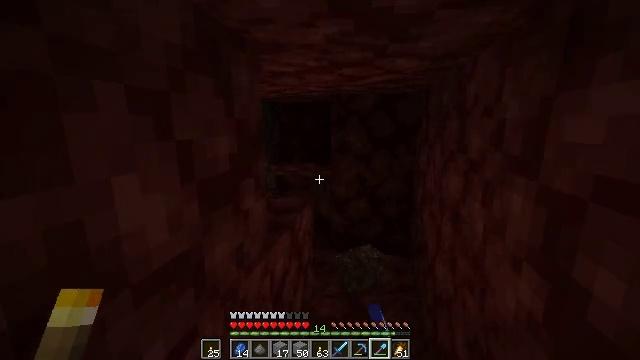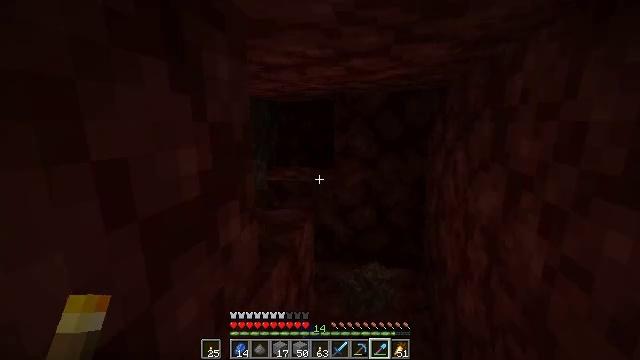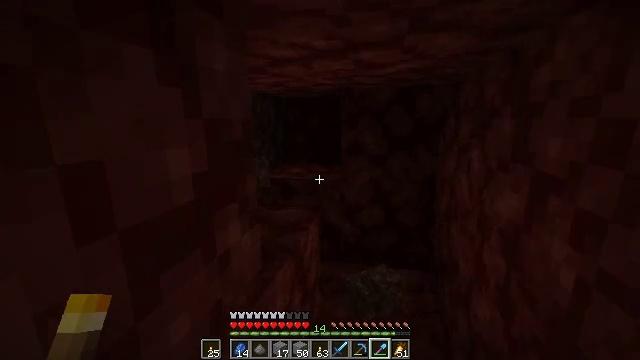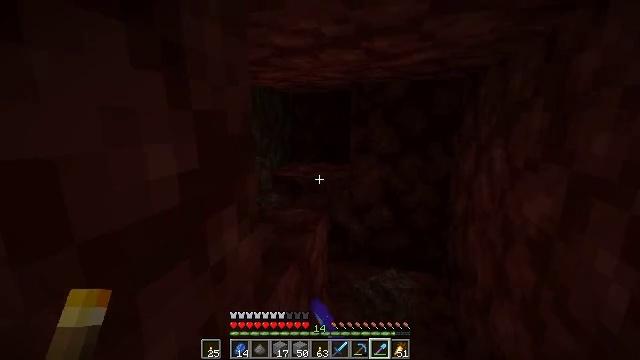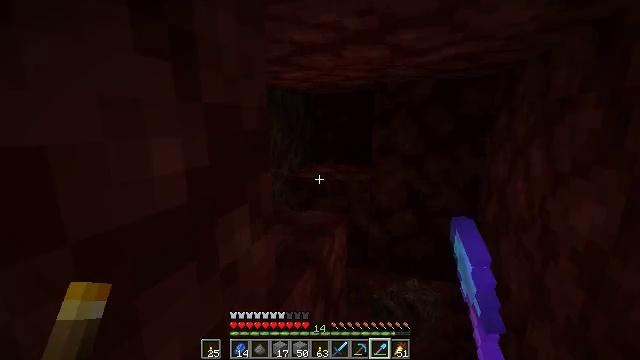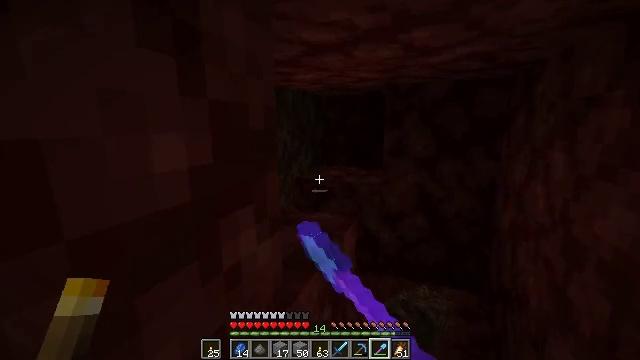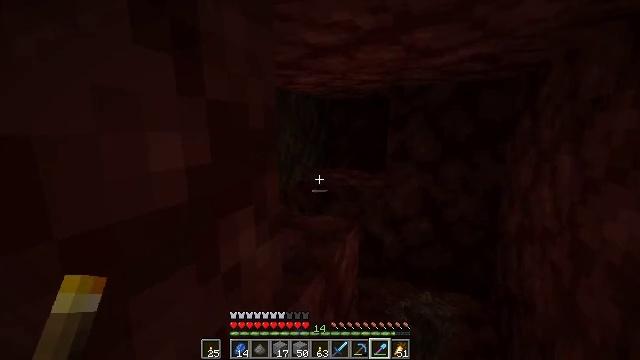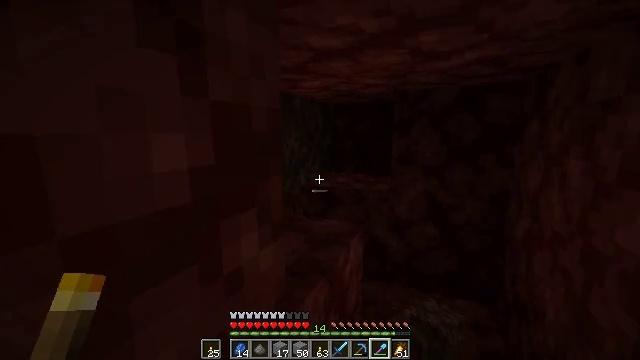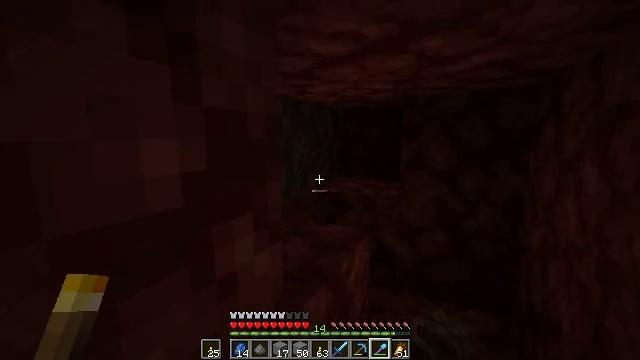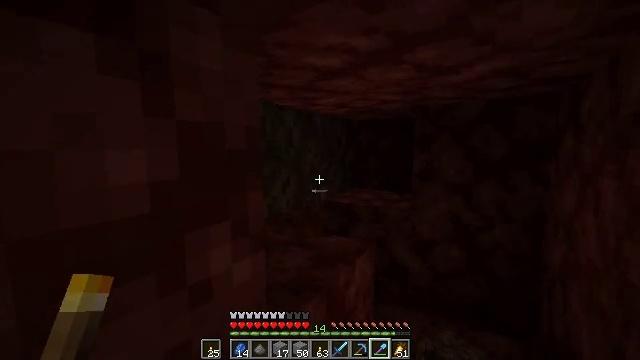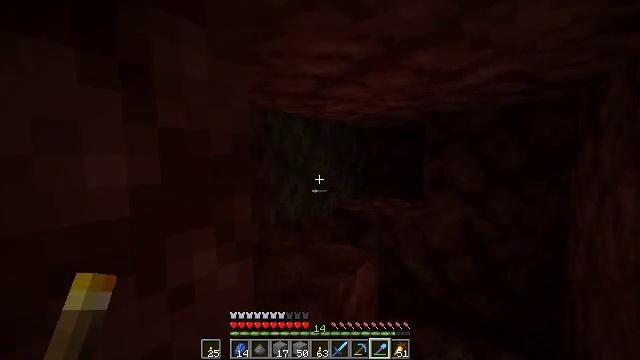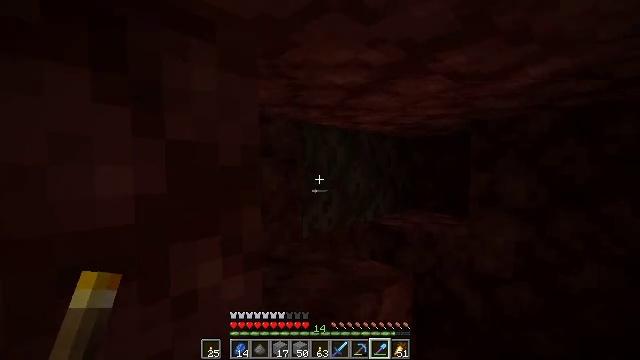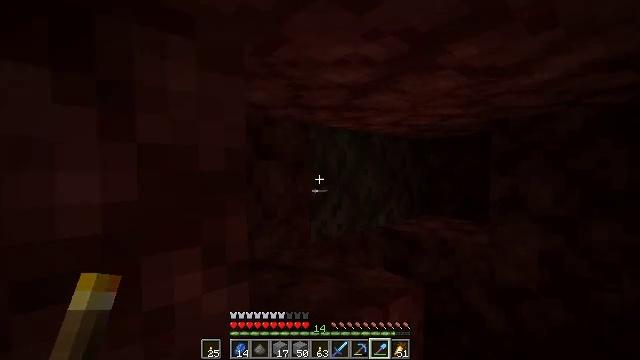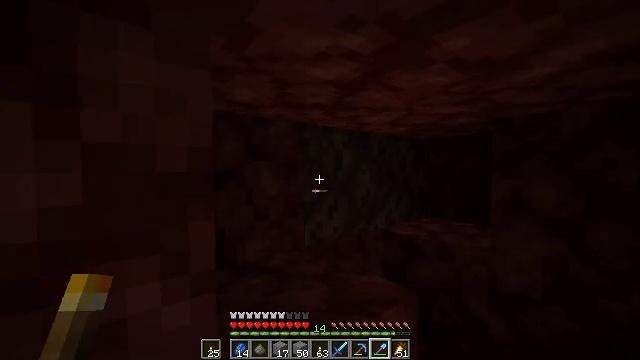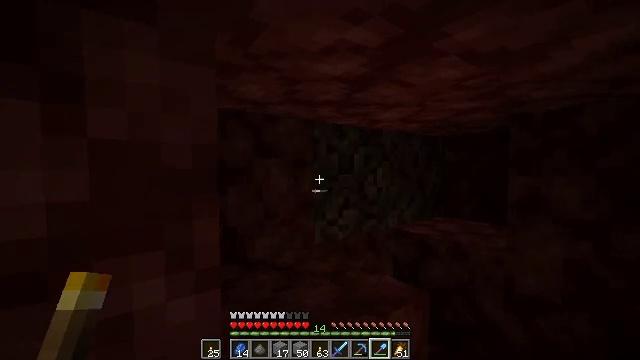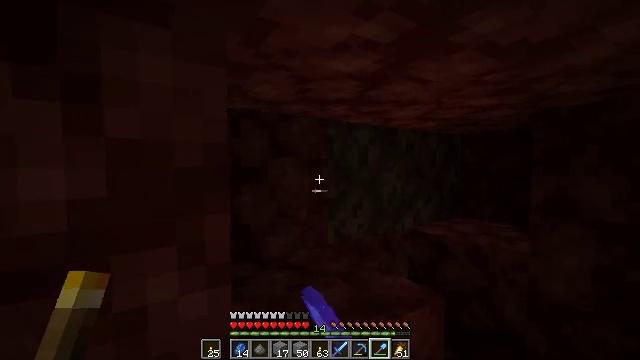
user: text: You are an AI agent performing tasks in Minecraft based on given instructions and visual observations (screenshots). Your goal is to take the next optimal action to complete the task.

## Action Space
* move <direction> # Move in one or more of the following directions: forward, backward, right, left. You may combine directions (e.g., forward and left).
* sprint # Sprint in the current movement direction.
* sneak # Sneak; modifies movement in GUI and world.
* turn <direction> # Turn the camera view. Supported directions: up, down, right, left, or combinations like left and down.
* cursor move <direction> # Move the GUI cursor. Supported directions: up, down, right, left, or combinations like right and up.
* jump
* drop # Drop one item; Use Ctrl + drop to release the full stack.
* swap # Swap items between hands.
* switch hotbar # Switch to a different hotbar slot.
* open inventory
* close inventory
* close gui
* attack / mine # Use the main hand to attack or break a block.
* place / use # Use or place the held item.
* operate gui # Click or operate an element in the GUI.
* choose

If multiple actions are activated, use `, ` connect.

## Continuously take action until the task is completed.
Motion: motion action
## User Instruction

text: Collect soul sand blocks.
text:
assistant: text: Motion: move forward, attack / mine
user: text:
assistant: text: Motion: turn left, attack / mine
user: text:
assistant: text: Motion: turn left, attack / mine
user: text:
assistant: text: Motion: turn left, attack / mine
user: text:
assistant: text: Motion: turn left
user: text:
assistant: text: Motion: no_op
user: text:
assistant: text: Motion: turn left
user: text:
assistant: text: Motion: move right, turn left and up
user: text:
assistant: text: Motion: move right, turn left and up
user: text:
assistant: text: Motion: move right, turn left and up
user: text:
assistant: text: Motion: move right, turn left and up
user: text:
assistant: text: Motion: turn left
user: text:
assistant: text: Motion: turn left
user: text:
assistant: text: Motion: turn left, attack / mine
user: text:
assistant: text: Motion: turn left, attack / mine
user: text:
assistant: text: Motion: turn left, attack / mine
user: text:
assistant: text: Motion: attack / mine
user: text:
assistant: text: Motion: attack / mine
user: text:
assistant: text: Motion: attack / mine
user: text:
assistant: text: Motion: turn right, attack / mine
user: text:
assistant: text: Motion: turn right, attack / mine
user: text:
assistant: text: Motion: turn right, attack / mine
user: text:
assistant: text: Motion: turn right, attack / mine
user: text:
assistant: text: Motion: attack / mine
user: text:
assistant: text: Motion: attack / mine
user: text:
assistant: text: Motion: attack / mine
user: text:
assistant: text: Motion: attack / mine
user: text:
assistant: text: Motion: attack / mine
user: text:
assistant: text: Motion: attack / mine
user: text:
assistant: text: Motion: attack / mine